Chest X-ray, PA view. Patient: 51 years old, sex M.
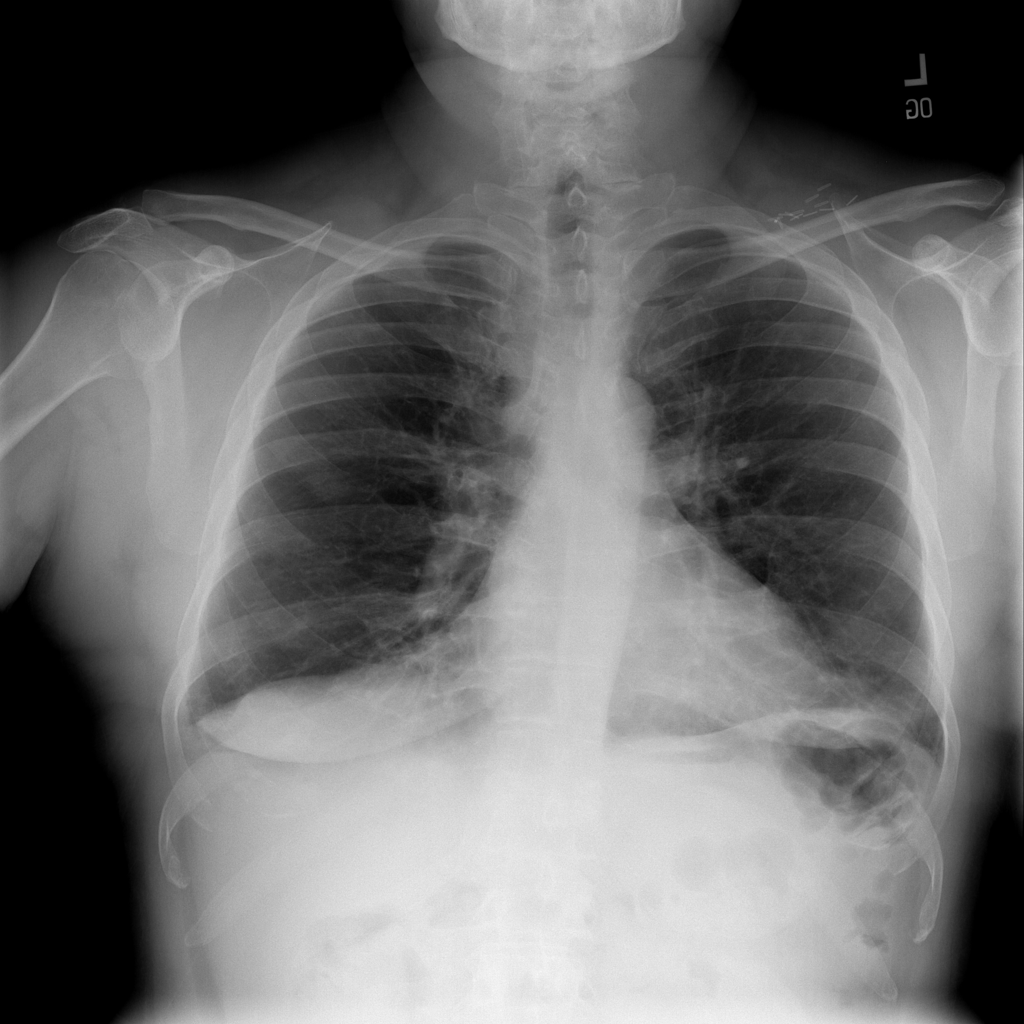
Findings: Atelectasis